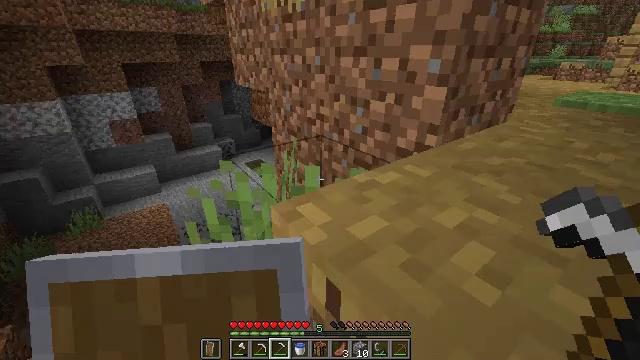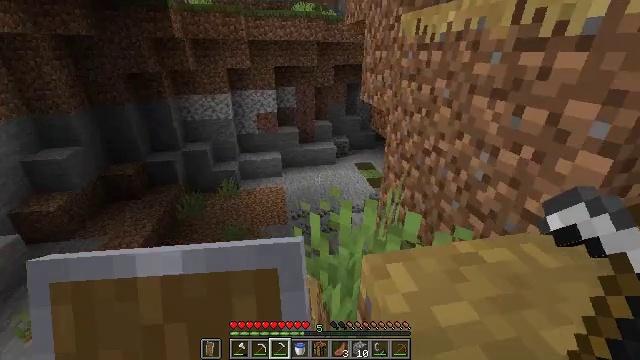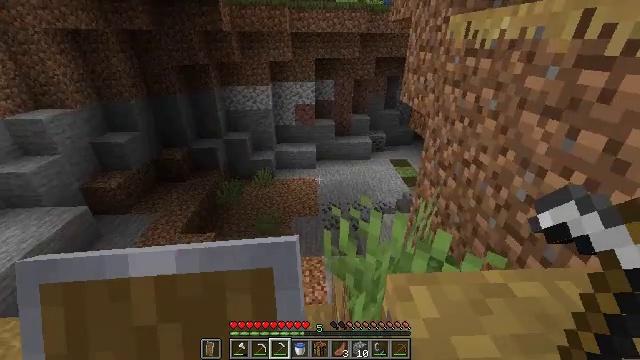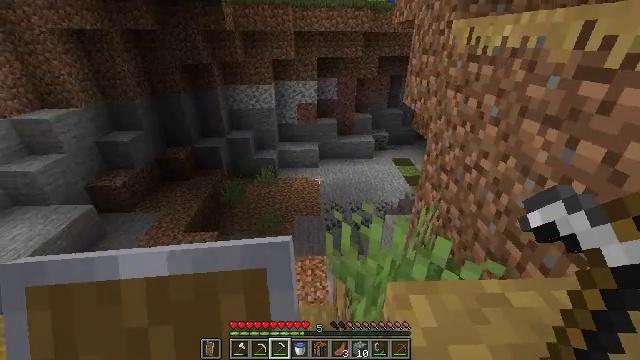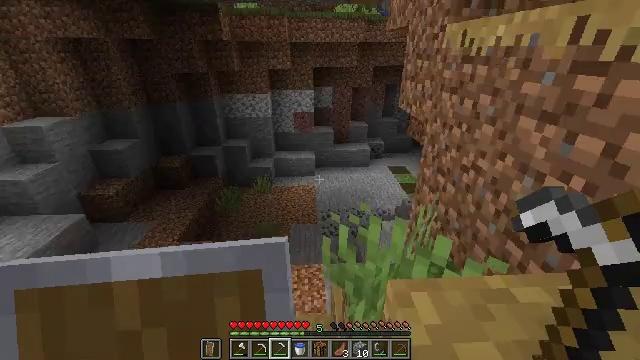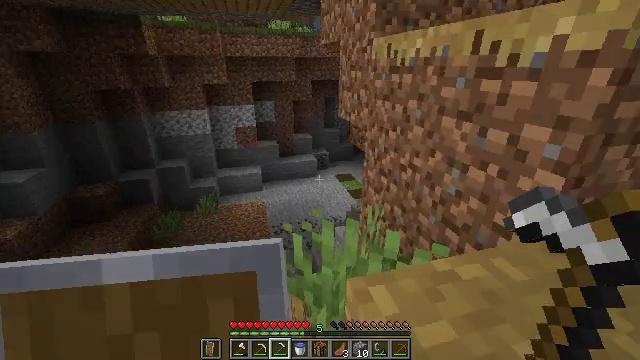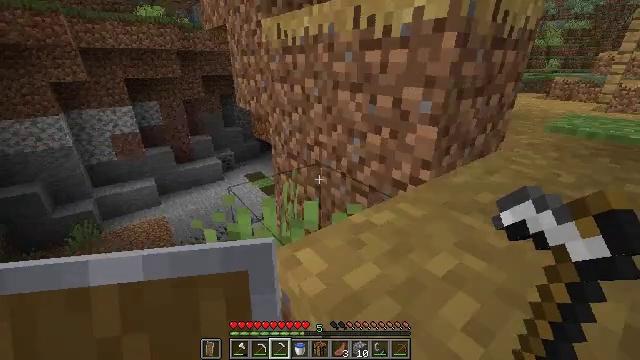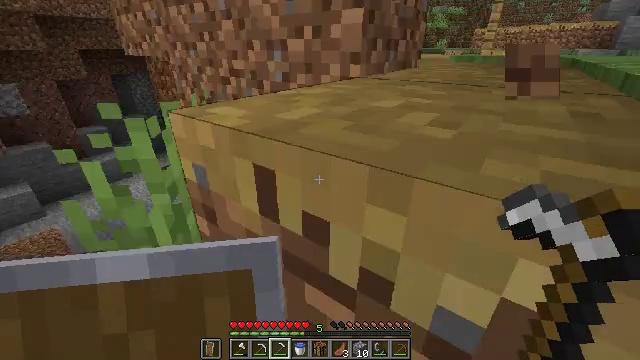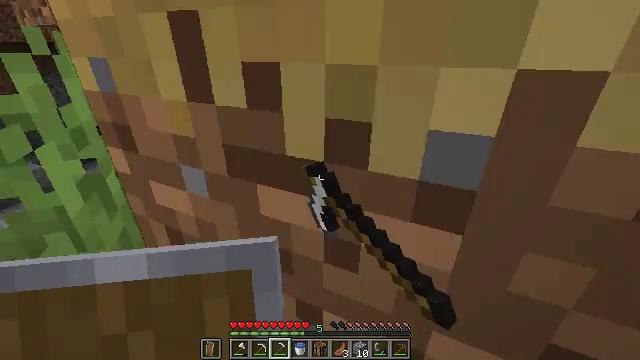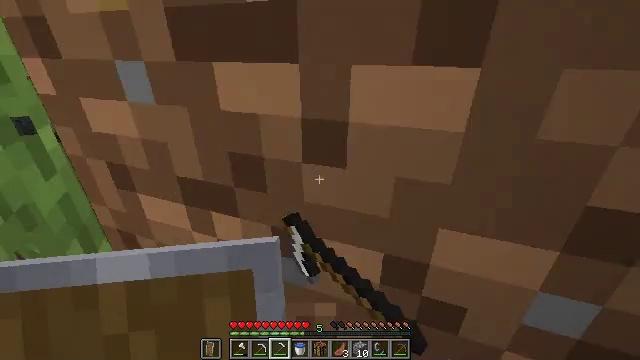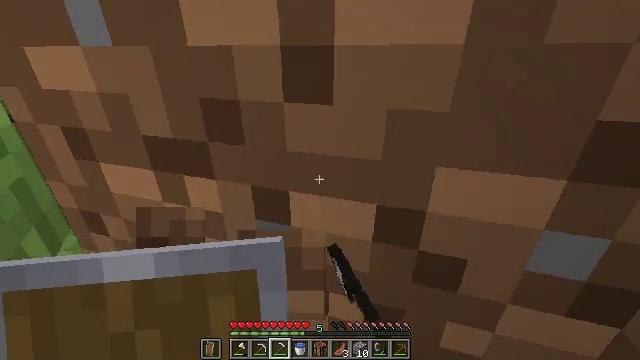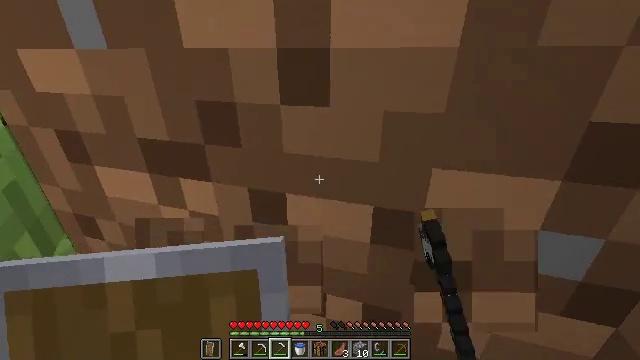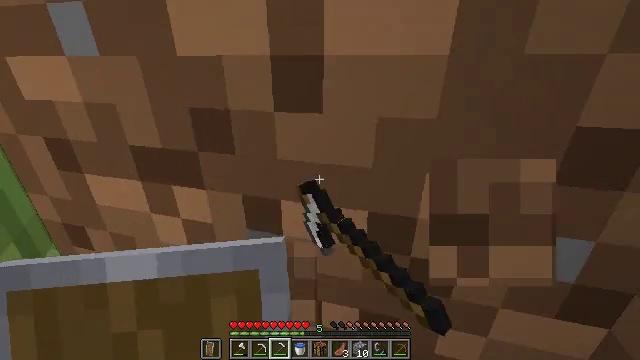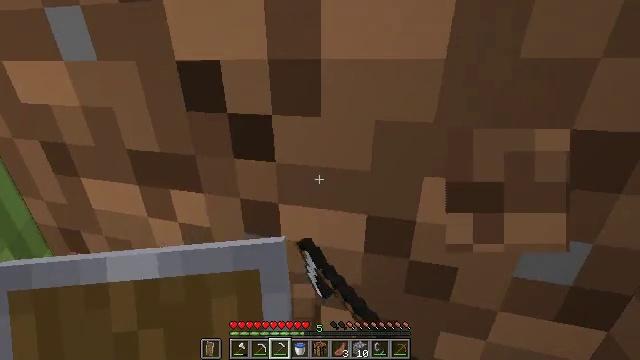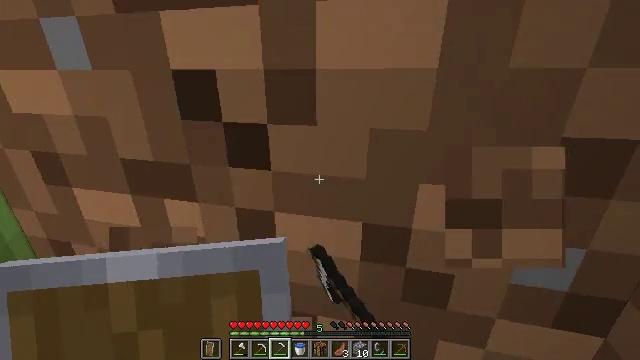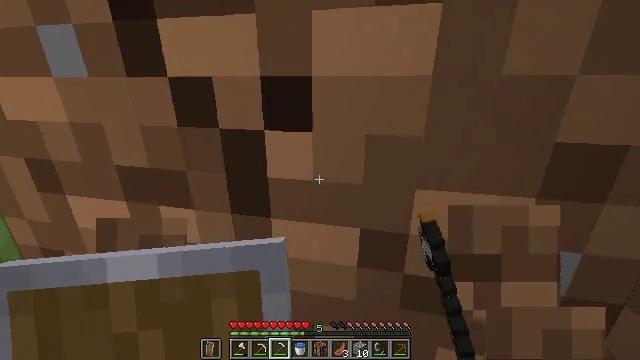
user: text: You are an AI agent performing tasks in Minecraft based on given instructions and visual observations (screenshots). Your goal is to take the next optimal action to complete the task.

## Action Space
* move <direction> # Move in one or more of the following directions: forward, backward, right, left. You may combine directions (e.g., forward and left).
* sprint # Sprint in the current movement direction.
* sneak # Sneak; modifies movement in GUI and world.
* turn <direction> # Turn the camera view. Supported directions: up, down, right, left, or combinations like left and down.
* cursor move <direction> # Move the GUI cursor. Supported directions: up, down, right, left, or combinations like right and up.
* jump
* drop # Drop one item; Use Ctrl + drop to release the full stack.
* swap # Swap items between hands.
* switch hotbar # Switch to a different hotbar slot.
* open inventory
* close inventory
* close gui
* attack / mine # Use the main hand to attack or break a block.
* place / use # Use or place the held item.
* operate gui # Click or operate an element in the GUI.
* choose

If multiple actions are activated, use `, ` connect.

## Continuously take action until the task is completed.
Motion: motion action
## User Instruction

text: Remove the grass path from the ground.
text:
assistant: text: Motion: move right, turn left, jump
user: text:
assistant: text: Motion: move right, turn left and down
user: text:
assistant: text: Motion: no_op
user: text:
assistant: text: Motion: turn up
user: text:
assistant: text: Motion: turn right and up
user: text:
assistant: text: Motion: turn right
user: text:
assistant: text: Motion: turn right and down, attack / mine
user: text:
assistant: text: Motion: turn right, attack / mine
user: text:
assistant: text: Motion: turn right, attack / mine
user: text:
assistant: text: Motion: turn right, attack / mine
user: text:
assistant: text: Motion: attack / mine
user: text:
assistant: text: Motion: turn right and up, attack / mine
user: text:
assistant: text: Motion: attack / mine
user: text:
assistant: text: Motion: turn right and up, attack / mine
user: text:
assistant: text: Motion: turn up, attack / mine
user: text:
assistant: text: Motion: turn up, attack / mine
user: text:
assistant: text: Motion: turn up, attack / mine
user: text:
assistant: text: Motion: attack / mine
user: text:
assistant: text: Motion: attack / mine
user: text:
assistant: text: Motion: attack / mine
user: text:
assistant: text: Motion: attack / mine
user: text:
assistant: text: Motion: attack / mine
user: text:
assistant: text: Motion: attack / mine
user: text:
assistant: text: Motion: attack / mine
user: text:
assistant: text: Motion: attack / mine
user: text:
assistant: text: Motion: attack / mine
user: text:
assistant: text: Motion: attack / mine
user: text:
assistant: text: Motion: attack / mine
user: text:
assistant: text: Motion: attack / mine
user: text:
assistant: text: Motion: attack / mine